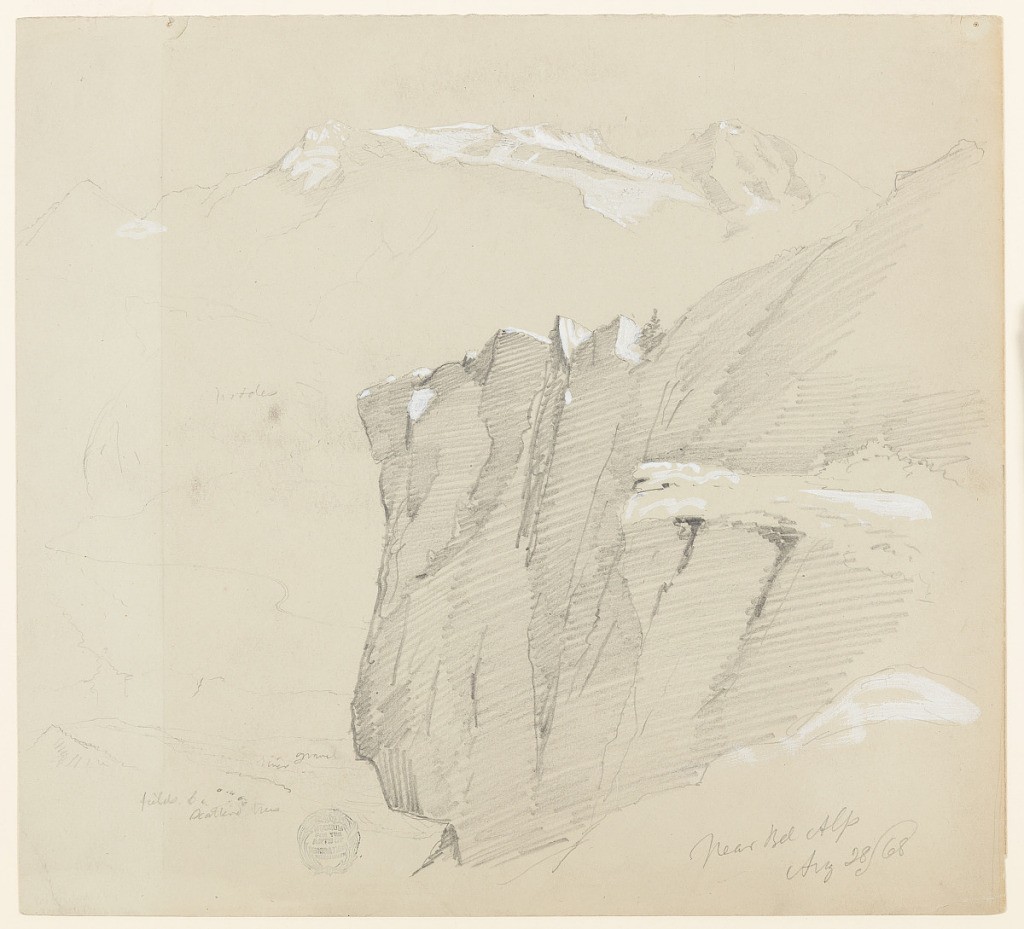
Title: Rockface near Belalp, Switzerland
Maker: Frederic Edwin Church, American, 1826–1900
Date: August 28, 1868
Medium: Graphite and white gouache on gray-green wove paper
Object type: Drawing
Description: Landscape sketch a view of a sheer, rocky cliff face in the Bernese Alps the hamlet of Belalp. Dominating the composition at center and right, the rockface has an uneven, fragmented surface and a jagged upper edge. In the distnace, the Rhone is visible as it winds though valley floor below. In the background, the snowcapped mountains that form the opposite side of the valley are visible.